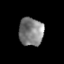
Tissue: lung
Cell type: Others
Senescence score: 0.2319
Nuclear area (px): 674
Mean DAPI intensity: 128.558